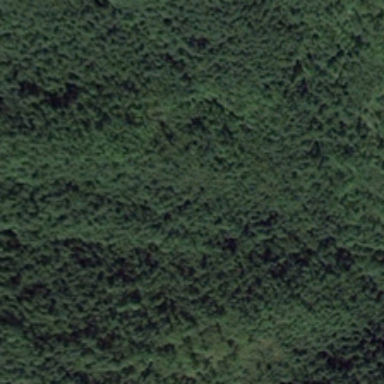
Many green trees form a piece of green forest .